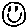
Label: smiley face